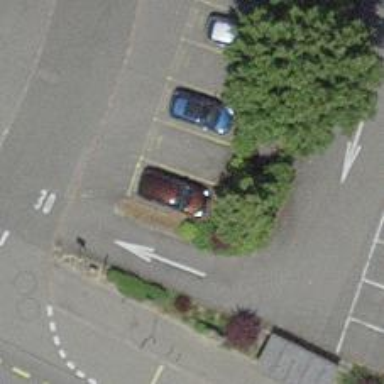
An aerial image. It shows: Charging station.